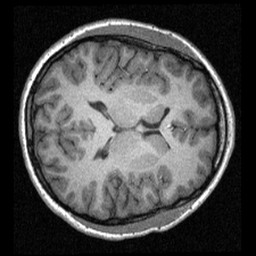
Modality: T1w
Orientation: axial
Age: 23
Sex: female